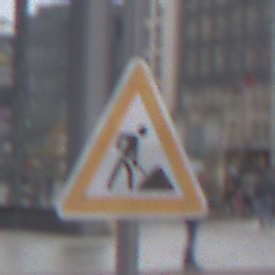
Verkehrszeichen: Arbeitsstelle
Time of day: MorningAfternoon
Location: Outdoor (Urban)
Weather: Overcast
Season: NotSpecified
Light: Natural